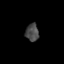
Tissue: prostate
Cell type: Epithelial cells
Senescence score: 0.2894
Nuclear area (px): 227
Mean DAPI intensity: 71.916